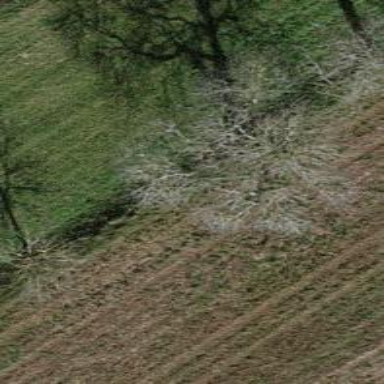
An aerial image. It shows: Single tag "natural: tree."